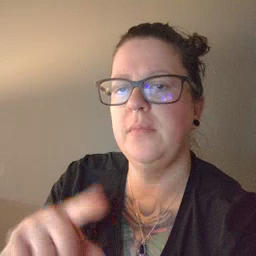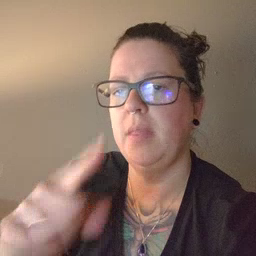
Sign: black